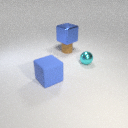
large blue rubber cube in front of small brown rubber cylinder